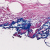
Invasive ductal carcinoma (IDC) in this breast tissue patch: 0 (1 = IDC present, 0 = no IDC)